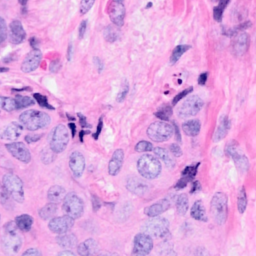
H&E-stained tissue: Breast